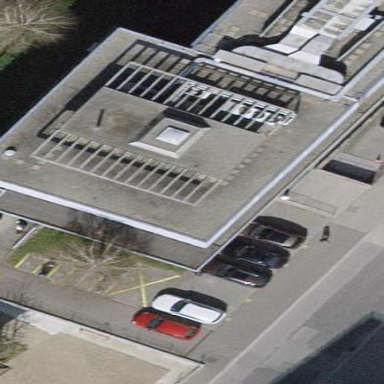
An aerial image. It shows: Office building.